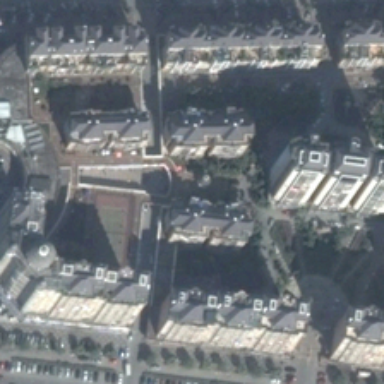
Many buildings and green trees are in a commercial area .